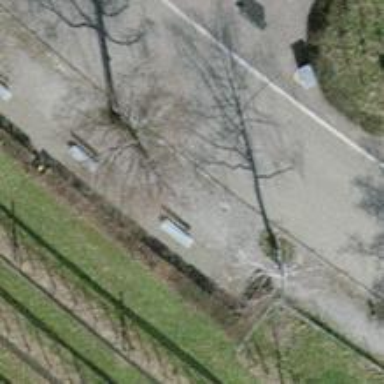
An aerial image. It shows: Bench.